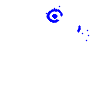
Particle: electron